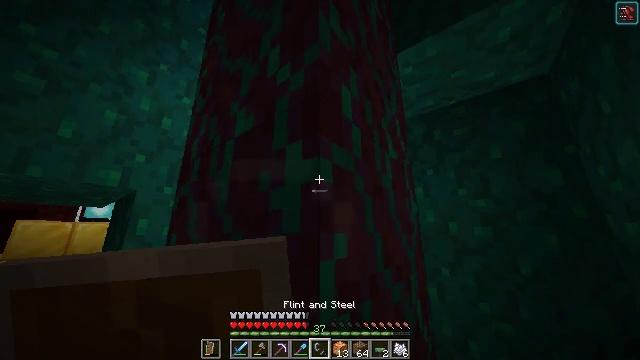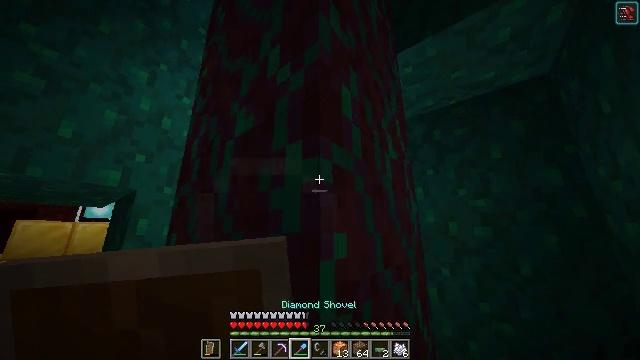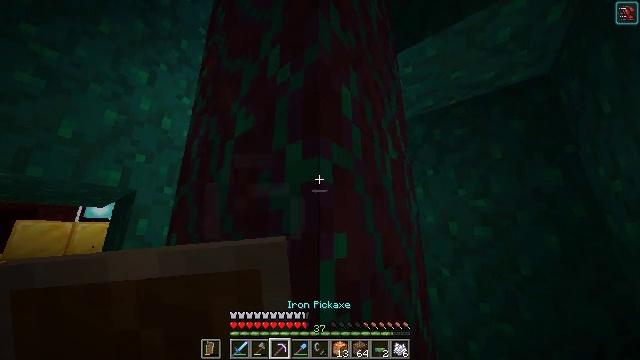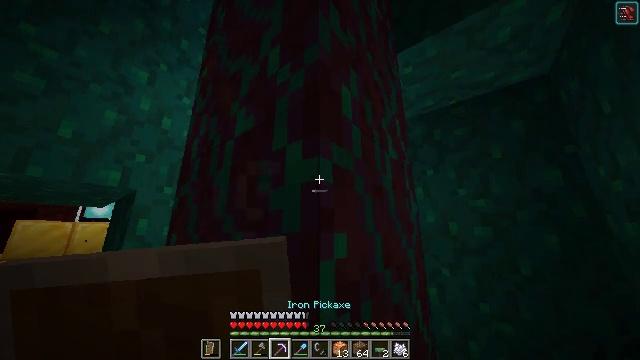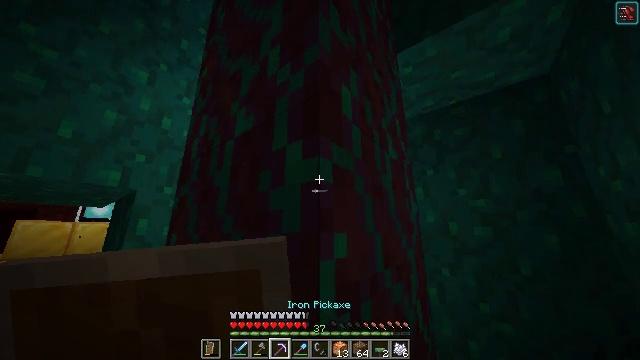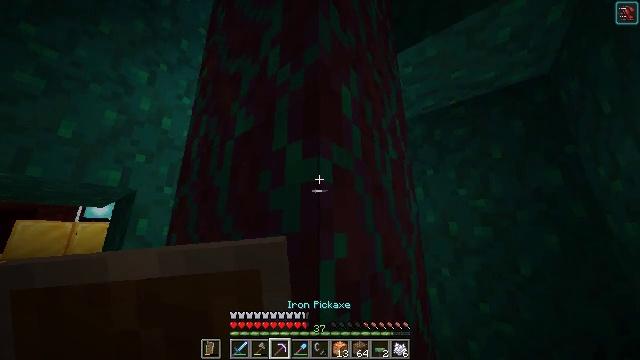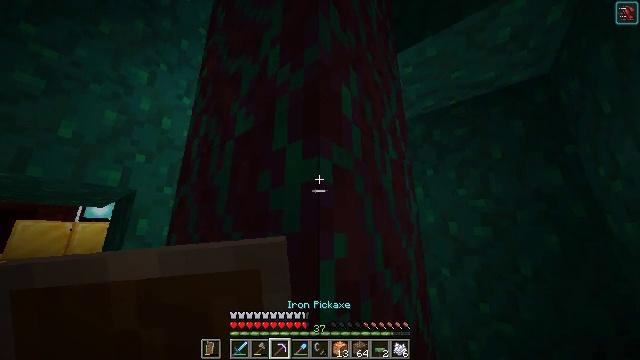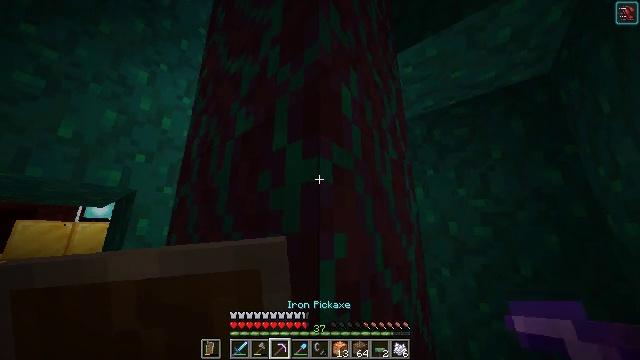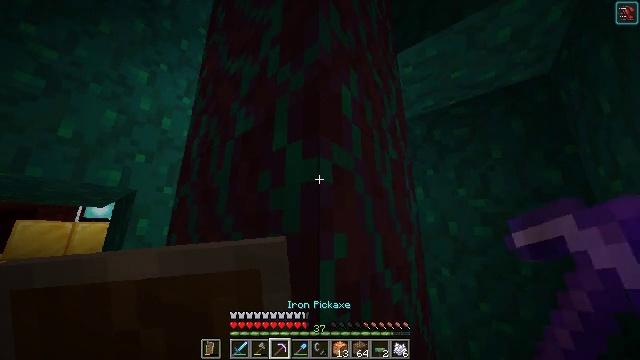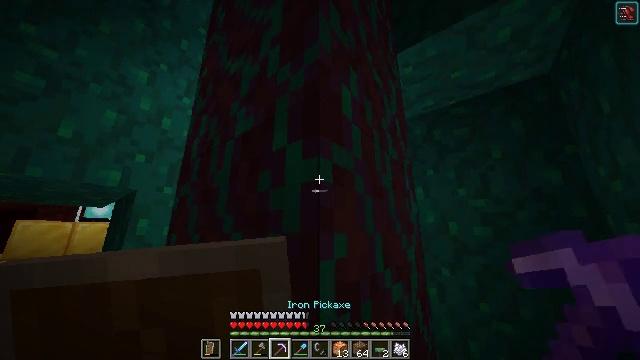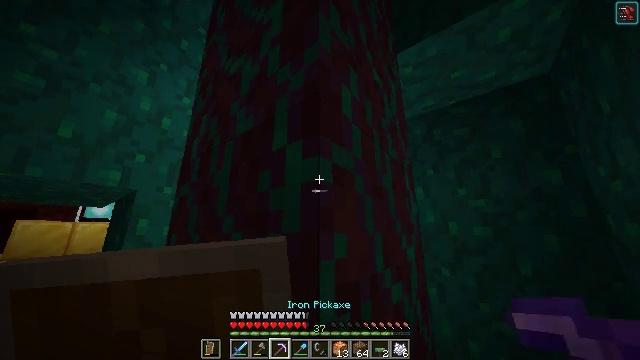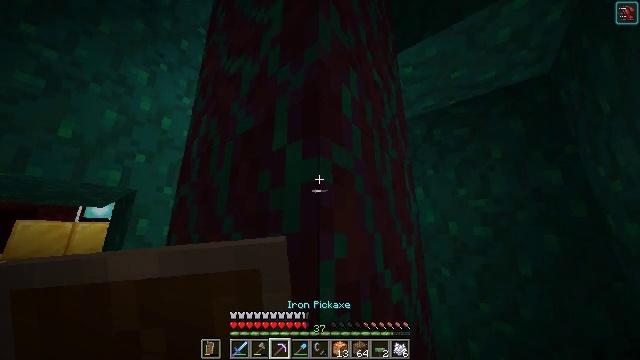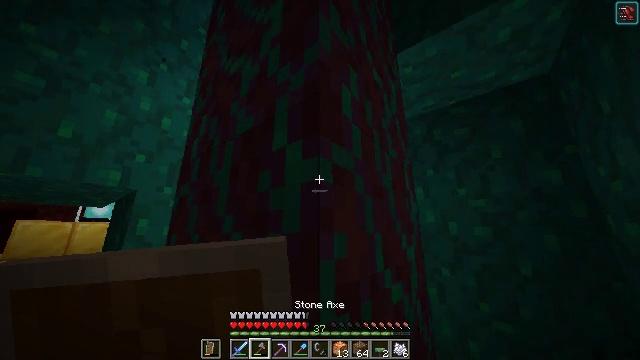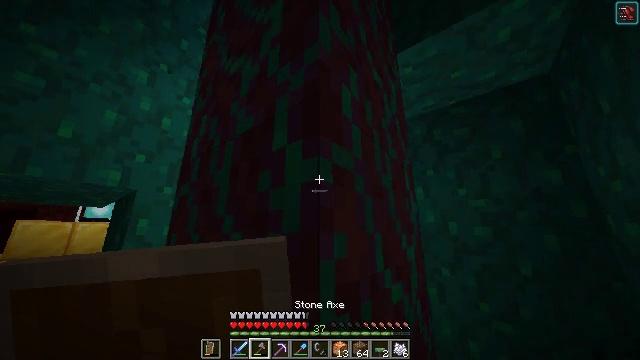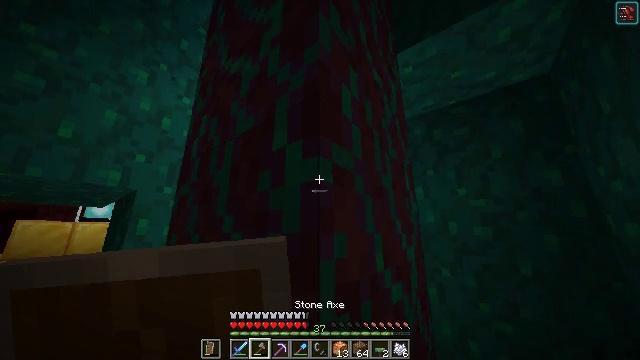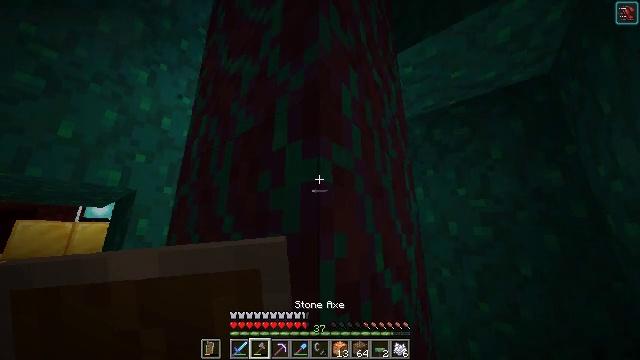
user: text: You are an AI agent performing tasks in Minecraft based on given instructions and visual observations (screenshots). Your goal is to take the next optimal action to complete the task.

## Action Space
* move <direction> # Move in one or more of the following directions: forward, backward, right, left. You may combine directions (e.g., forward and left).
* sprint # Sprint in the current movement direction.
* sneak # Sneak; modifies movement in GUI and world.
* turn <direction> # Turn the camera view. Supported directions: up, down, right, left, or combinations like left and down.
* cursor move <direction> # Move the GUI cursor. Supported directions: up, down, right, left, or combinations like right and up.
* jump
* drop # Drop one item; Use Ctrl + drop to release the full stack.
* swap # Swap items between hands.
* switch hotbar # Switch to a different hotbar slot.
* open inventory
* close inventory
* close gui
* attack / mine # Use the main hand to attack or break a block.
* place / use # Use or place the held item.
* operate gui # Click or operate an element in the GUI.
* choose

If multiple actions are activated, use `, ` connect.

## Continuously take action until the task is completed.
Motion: motion action
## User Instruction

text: Collect warped stem for crafting.
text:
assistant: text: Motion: no_op
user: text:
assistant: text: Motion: no_op
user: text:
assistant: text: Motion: no_op
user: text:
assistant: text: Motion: no_op
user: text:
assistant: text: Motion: no_op
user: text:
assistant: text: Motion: no_op
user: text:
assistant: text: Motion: no_op
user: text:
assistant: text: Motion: no_op
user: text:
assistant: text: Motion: no_op
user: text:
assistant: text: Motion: no_op
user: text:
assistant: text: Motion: no_op
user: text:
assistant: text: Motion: no_op
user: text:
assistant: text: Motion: no_op
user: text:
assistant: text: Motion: no_op
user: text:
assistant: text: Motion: no_op
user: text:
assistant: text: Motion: no_op
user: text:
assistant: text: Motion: no_op
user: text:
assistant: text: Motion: attack / mine
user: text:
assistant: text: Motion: attack / mine
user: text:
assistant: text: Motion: attack / mine
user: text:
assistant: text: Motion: attack / mine
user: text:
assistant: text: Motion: attack / mine
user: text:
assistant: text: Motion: attack / mine
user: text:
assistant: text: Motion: attack / mine
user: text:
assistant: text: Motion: attack / mine
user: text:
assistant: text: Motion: attack / mine
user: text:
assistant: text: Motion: attack / mine
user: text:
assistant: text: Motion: attack / mine
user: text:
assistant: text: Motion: attack / mine
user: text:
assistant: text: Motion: attack / mine